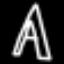
Label: The Eiffel Tower